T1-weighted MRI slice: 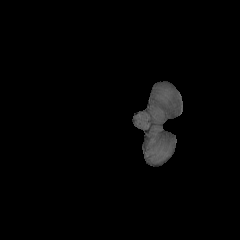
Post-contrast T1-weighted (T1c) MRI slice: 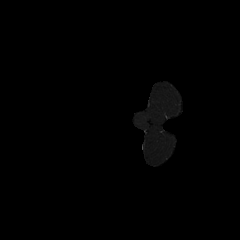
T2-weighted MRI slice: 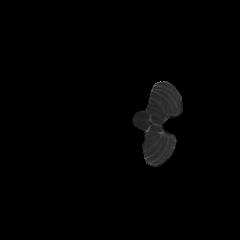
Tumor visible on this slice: no